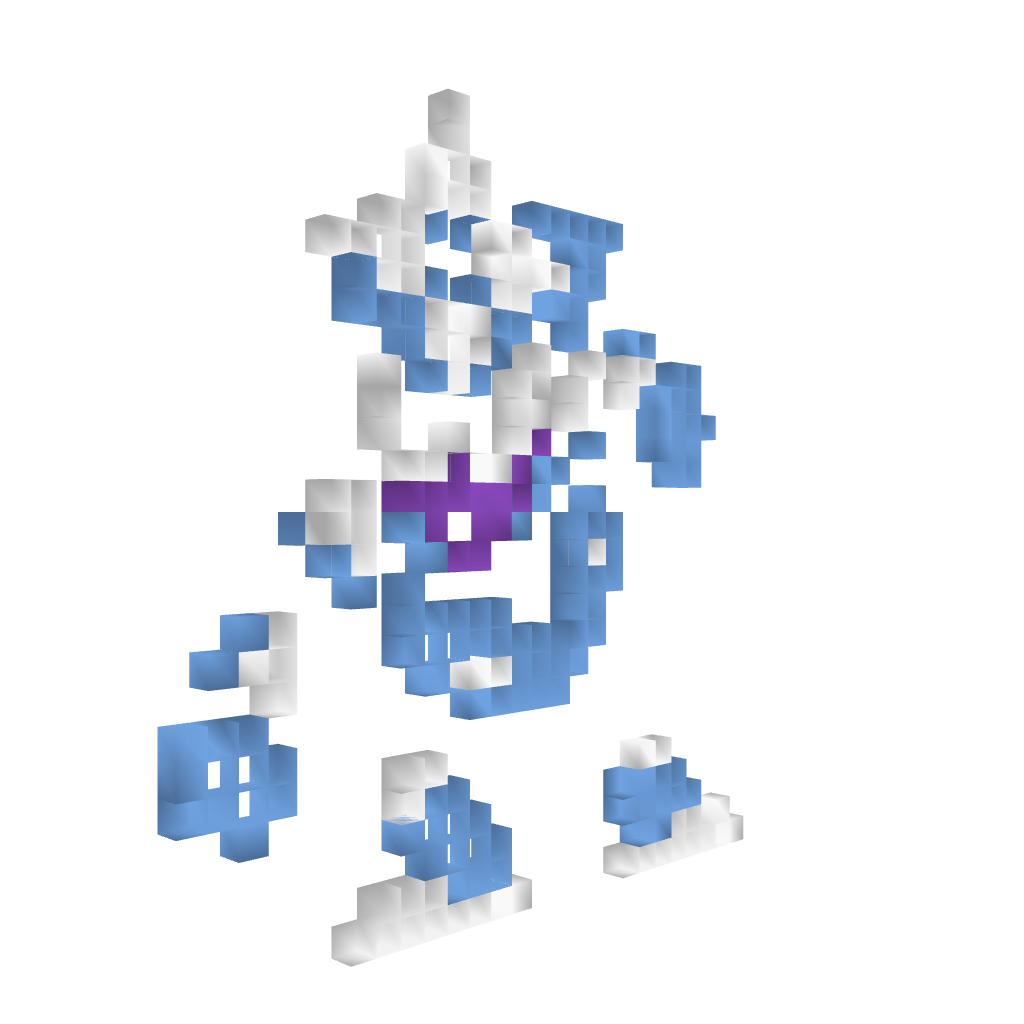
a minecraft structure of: Shadowman (ErnieCIII) bad low quality